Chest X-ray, AP view. Patient: 49 years old, sex M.
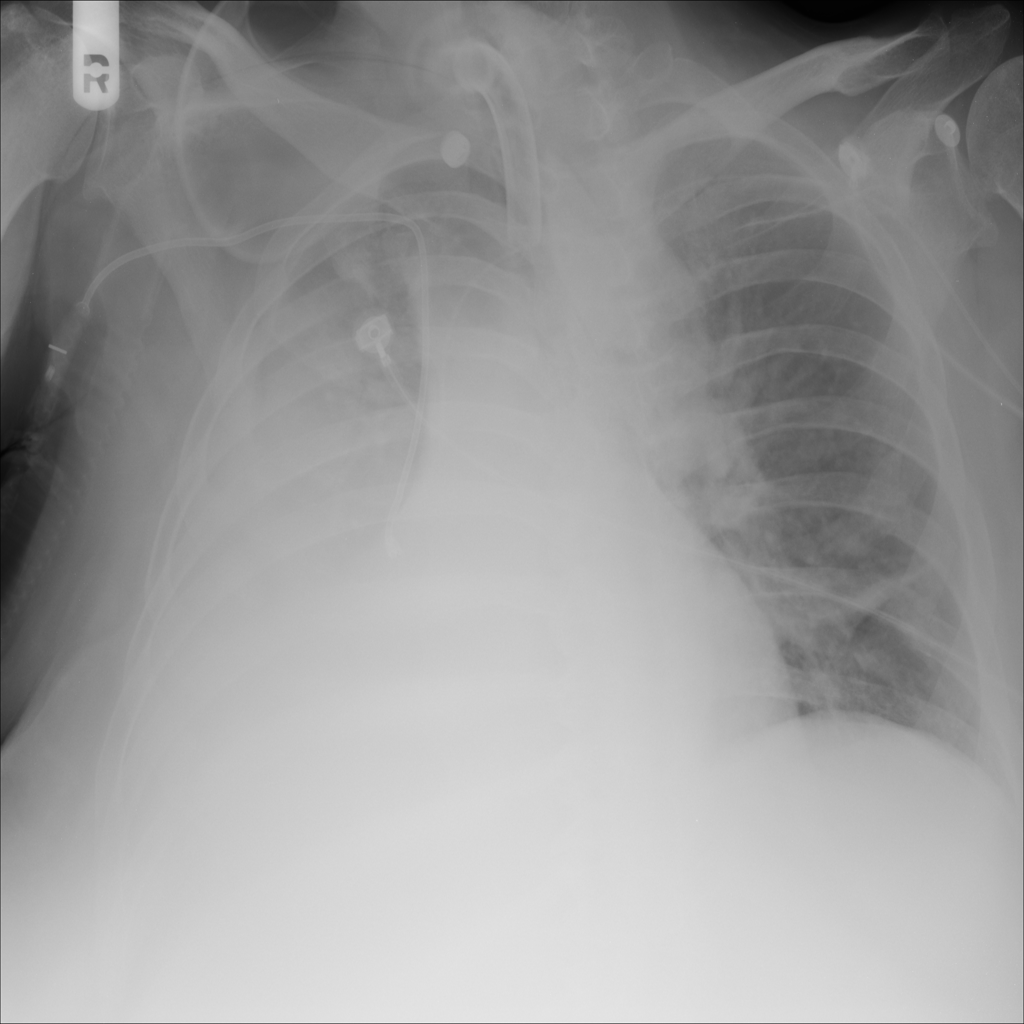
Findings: Atelectasis